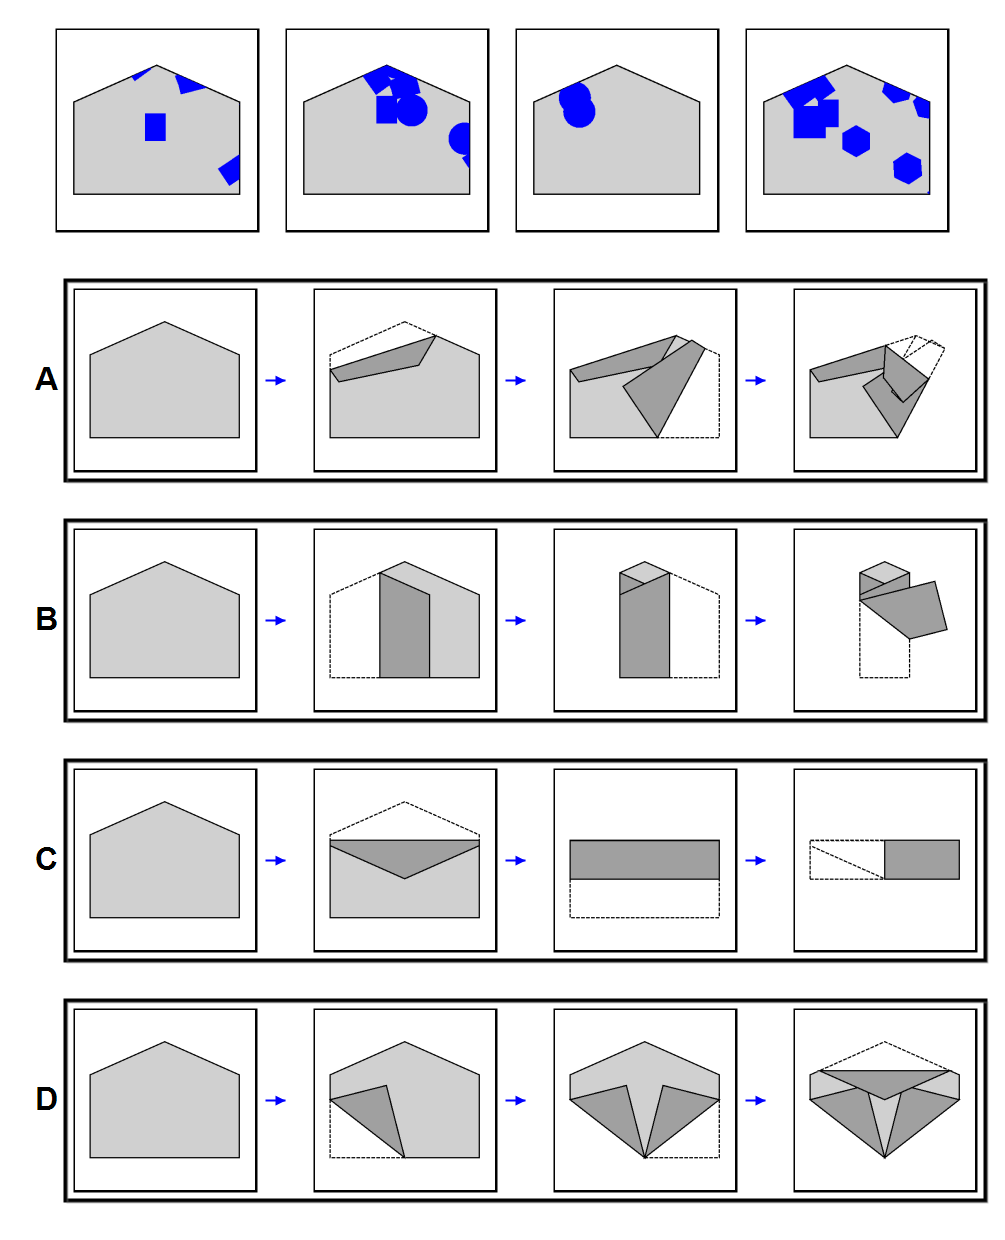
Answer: A